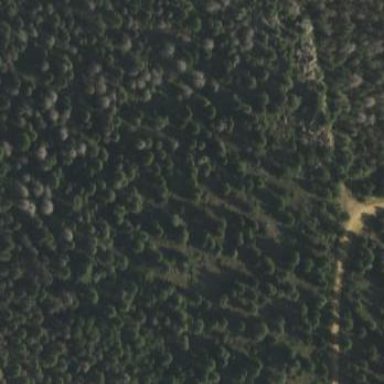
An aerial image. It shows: Forest dominated by evergreen needle-leaved trees.